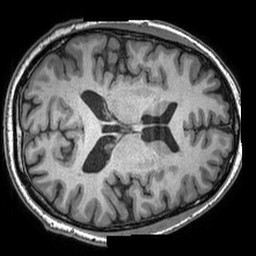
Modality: T1w
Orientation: axial
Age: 35
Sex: male
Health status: healthy
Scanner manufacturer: philips
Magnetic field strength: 3 T
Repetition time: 0.007028 s
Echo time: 0.003179 s